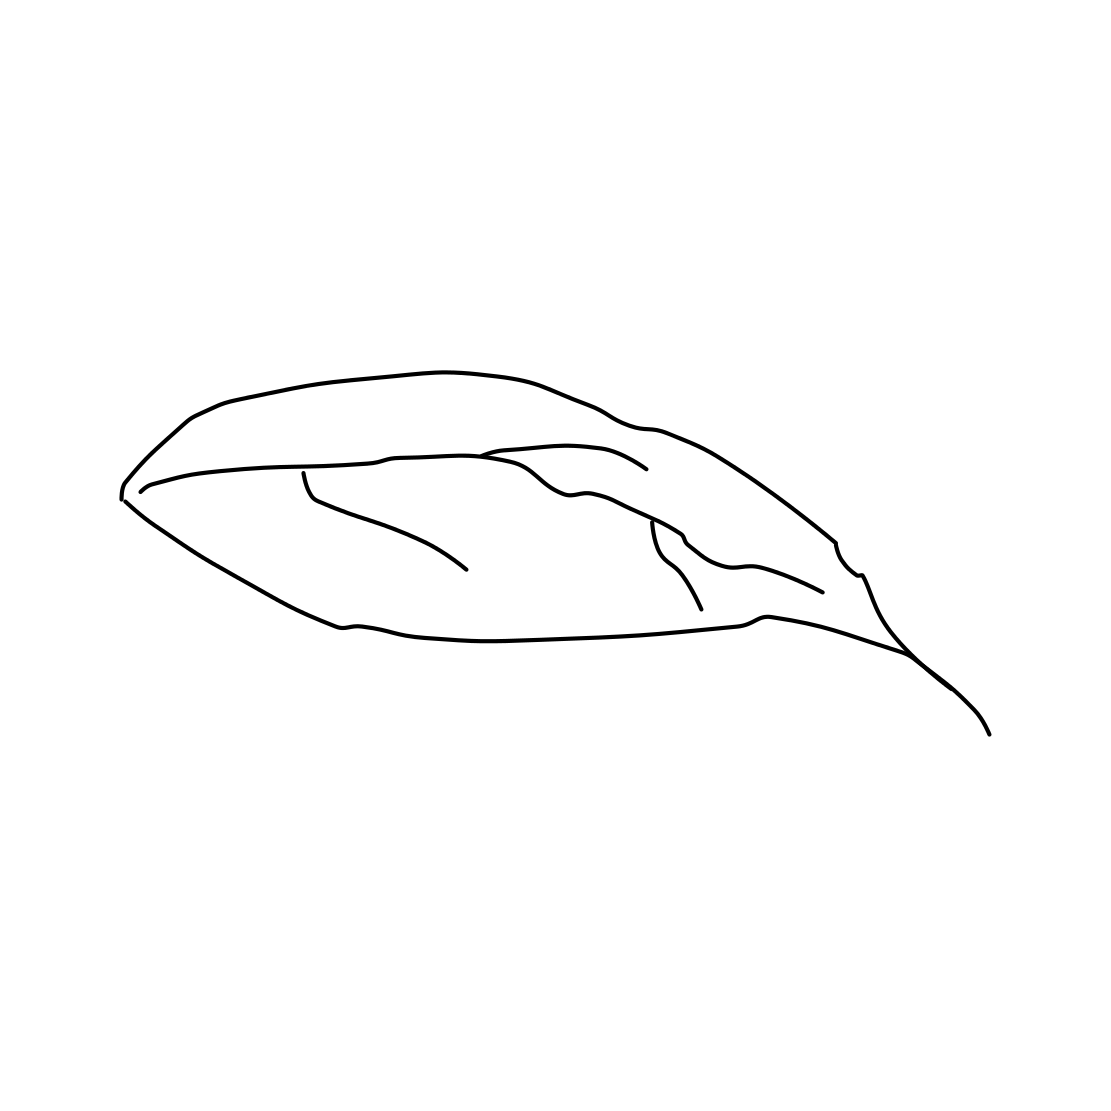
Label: leaf